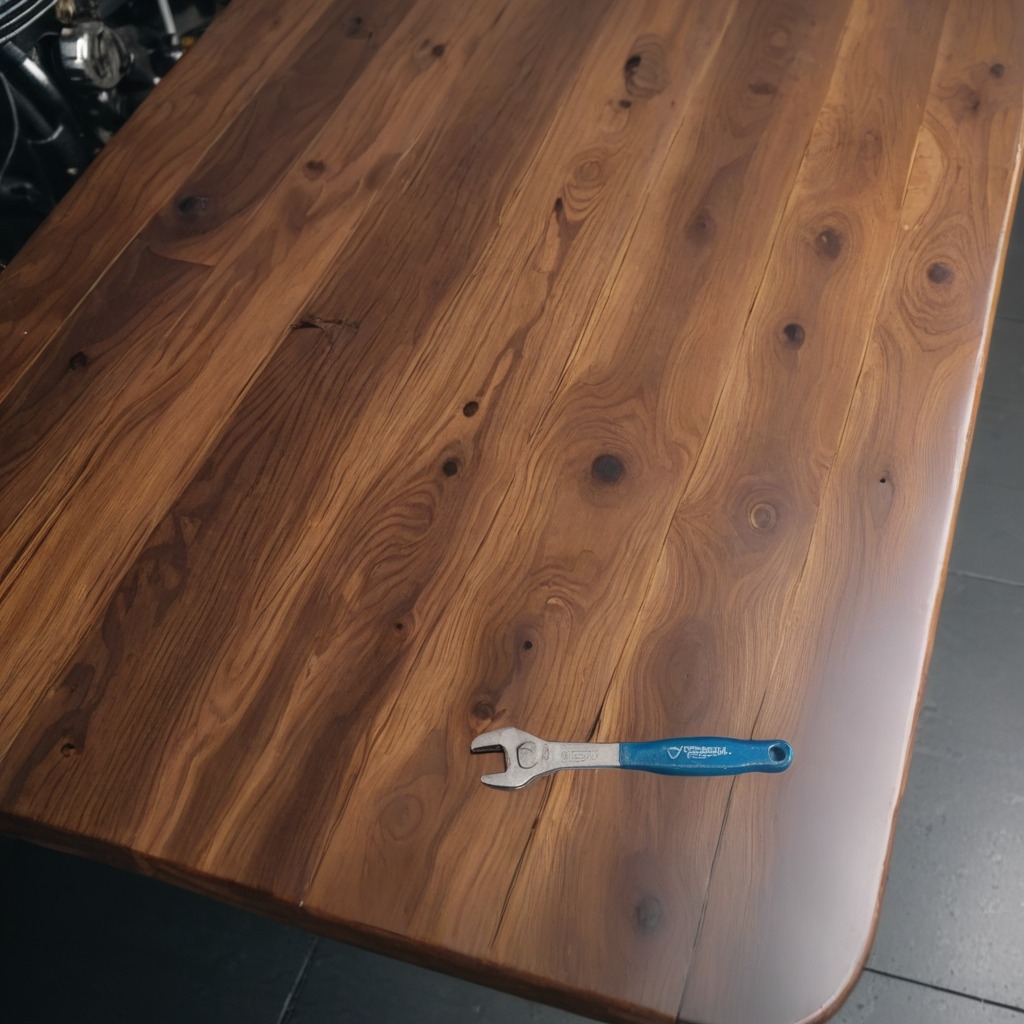
A wrench lies on the wooden table in the garage.